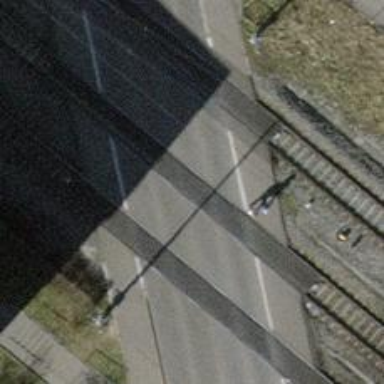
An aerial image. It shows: Level crossing with double half barrier.